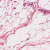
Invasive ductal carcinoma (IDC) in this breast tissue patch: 0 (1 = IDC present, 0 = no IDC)